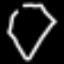
Label: diamond